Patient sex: M
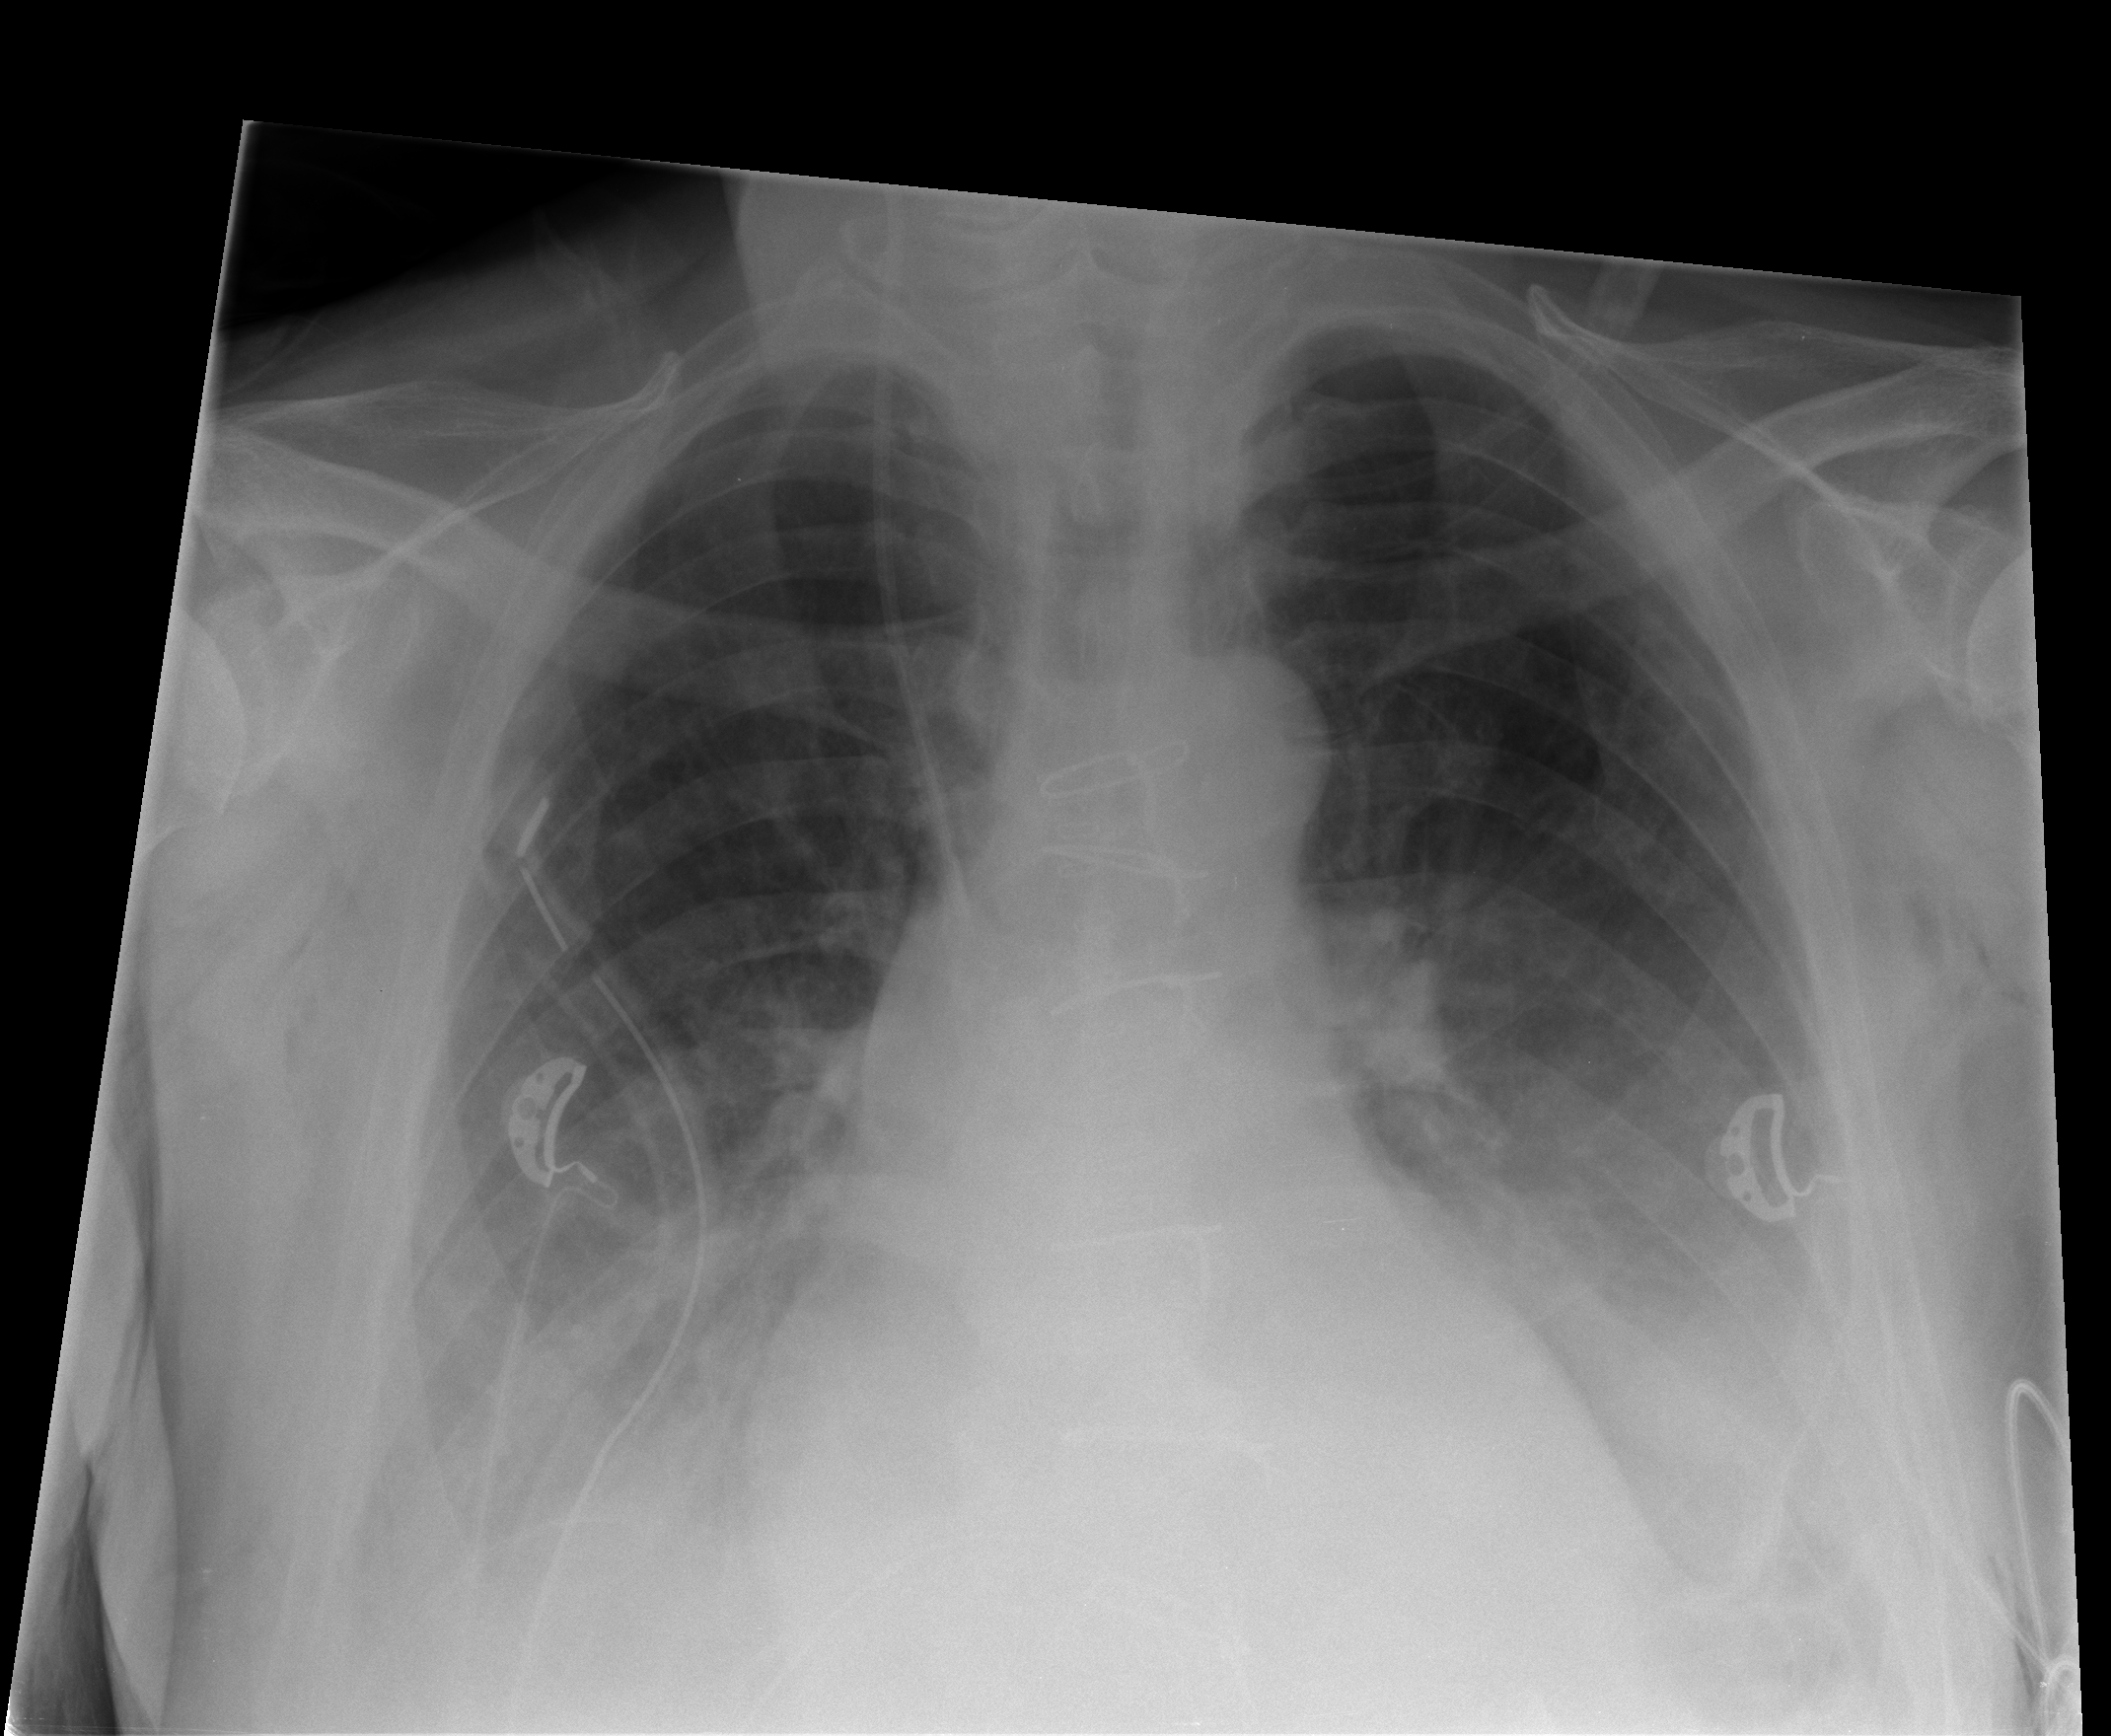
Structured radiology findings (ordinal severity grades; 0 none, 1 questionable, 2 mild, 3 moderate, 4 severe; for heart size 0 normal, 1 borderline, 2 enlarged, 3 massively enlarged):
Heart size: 0
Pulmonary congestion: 0
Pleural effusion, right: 2
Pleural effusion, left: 2
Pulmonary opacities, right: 0
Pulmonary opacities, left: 0
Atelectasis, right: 2
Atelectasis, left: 2